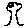
Label: tree